Question:
Ok, so I had tried to install a new jdk / jre and suddenly my eclipse will not open. I have tried uninstalling old forms of java and reinstalling the java that I need, and it refuses to open. I've googled this and tried a dozen answers online but none of them work for me. It's extremely frustrating. ideas?
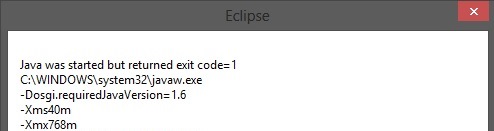
Answer: So I tried everything I could find for like 5 hours, and eventually came across this....
Open your eclipse.ini file. It will open in notebook. Mine is located here
D:\eclipse_3.8.1\eclipse
The file starts out looking like this:
'''
-startup
plugins/org.eclipse.equinox.launcher_1.3.0.v20120522-1813.jar
--launcher.library
plugins/org.eclipse.equinox.launcher.win32.win32.x86_64_1.1.200.v20120522-1813
-showsplash
org.eclipse.platform
--launcher.XXMaxPermSize
256m
--launcher.defaultAction
openFile
-vmargs
-Xms512m
-Xmx2G
'''
Above -vmargs, add these two lines:
'''
-vm
location of your jdk javaw.exe file
'''
so that it looks like this:
'''
-startup
plugins/org.eclipse.equinox.launcher_1.3.0.v20120522-1813.jar
--launcher.library
plugins/org.eclipse.equinox.launcher.win32.win32.x86_64_1.1.200.v20120522-1813
-showsplash
org.eclipse.platform
--launcher.XXMaxPermSize
256m
--launcher.defaultAction
openFile
-vm
C:\Program Files\Java\jdk1.6.0_45in\javaw.exe
-vmargs
-Xms512m
-Xmx2G
'''